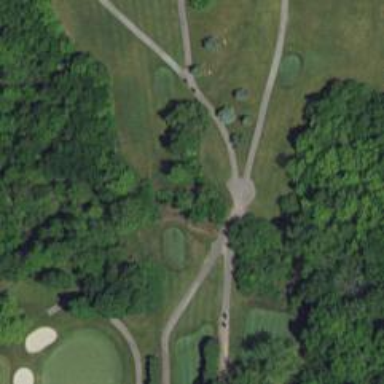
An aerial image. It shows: Path used for both walking and golf.